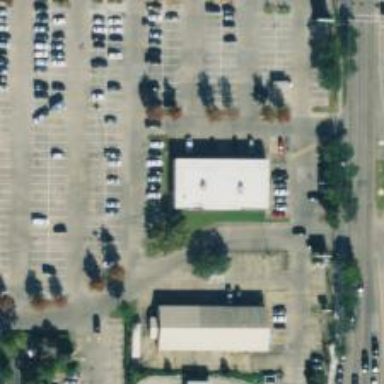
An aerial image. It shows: Parking space is available.